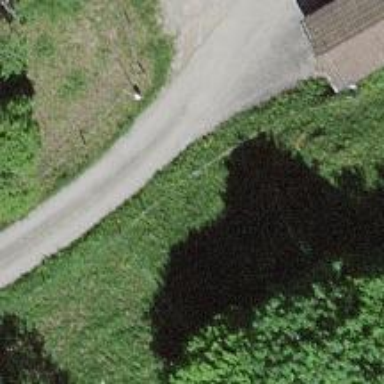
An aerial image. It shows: Alleyway designated as service road.